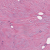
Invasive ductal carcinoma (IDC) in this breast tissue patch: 1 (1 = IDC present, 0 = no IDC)